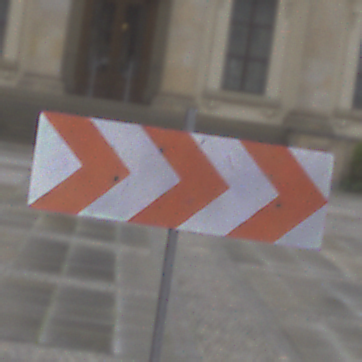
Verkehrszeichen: RichtungstafelnInKurvenGrossLinks
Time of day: Midday
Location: Outdoor (Urban)
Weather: Overcast
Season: NotSpecified
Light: Natural